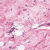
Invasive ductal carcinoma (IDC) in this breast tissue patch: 0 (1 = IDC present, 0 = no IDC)